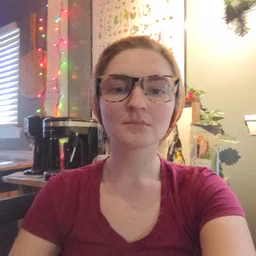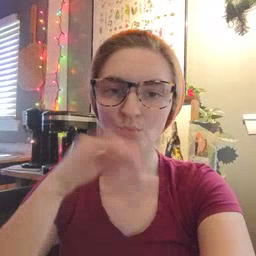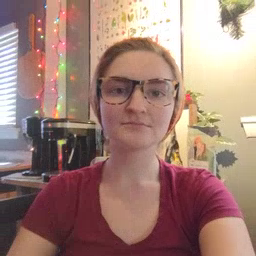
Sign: snow